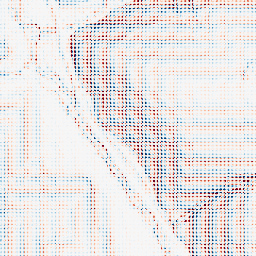
Category: wavelet
Decomposition family: wavelet_biorthogonal
Decomposition parameters: wavelet: bior1.3
level: 2
Upsampling method: sinc_hamming
Upsampling parameters: scale: 8
kernel_size: 4
Upsampling scale: 8